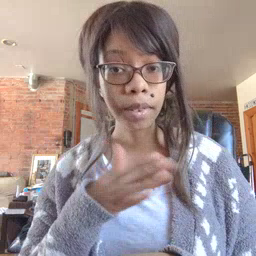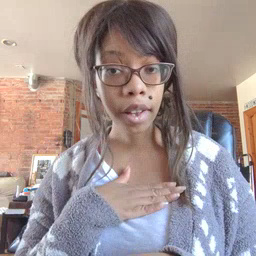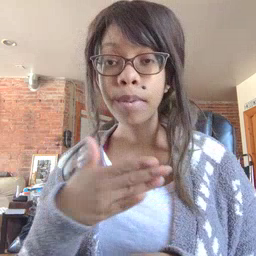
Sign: minemy